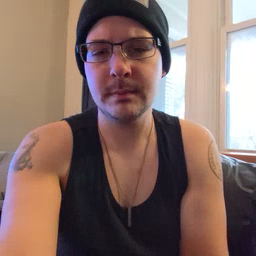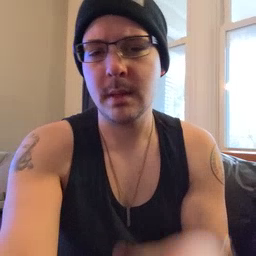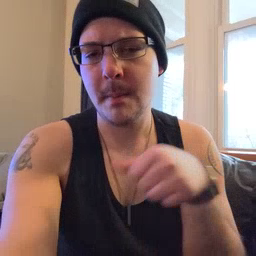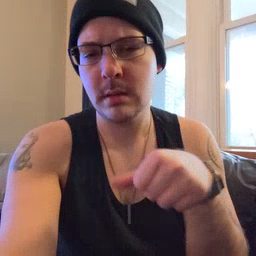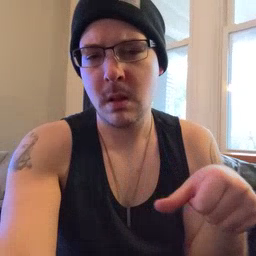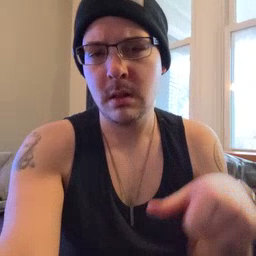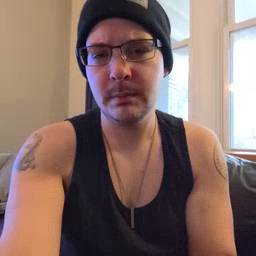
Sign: puzzle